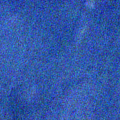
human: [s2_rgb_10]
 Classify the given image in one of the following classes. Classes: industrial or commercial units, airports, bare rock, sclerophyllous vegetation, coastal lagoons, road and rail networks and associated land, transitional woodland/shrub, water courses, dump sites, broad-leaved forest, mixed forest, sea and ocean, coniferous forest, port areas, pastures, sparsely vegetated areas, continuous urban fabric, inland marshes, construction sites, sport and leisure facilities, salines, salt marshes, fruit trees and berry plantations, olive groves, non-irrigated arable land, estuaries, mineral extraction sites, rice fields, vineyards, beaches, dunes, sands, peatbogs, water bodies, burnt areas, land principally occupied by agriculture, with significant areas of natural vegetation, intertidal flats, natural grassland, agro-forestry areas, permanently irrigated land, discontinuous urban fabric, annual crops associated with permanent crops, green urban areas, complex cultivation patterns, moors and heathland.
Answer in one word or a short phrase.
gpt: water bodies